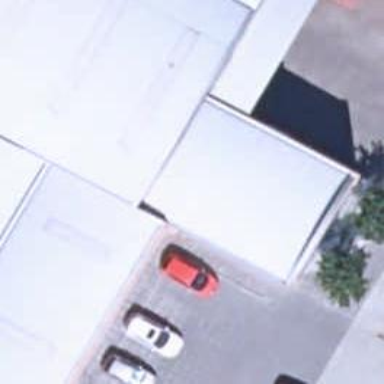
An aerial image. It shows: Industrial building.